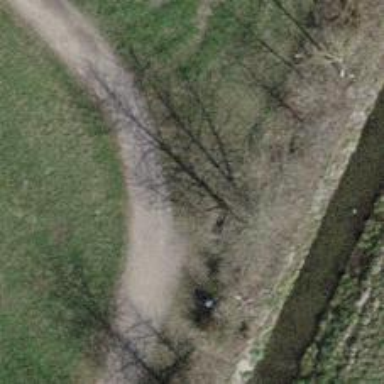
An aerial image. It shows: Bench.